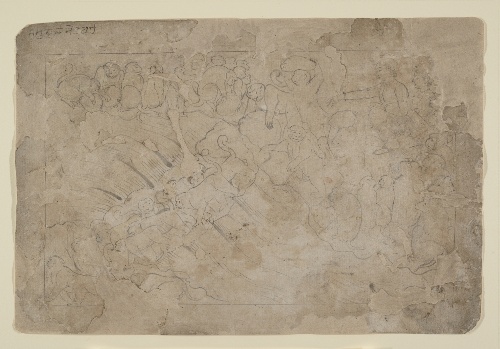
Artist: Seu Family|Manaku
Artist bio: |Indian, active ca. 1725–60
Date: mid-18th century
Object type: Painting
Classification: Paintings
Medium: Ink and wash on paper
Culture: India (Pahari Hills, Guler)
Dimensions: Image (sight): 8 3/4 x 13 in. (22.2 x 33 cm)
Department: Asian Art
Credit line: Gift of Subhash Kapoor, in memory of his parents, Smt Shashi Kanta and Shree Parshotam Ram Kapoor, 2008
Accession year: 2008
Repository: Metropolitan Museum of Art, New York, NY
Tags: Bridges|Monkeys